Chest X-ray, AP view. Patient: 52 years old, sex M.
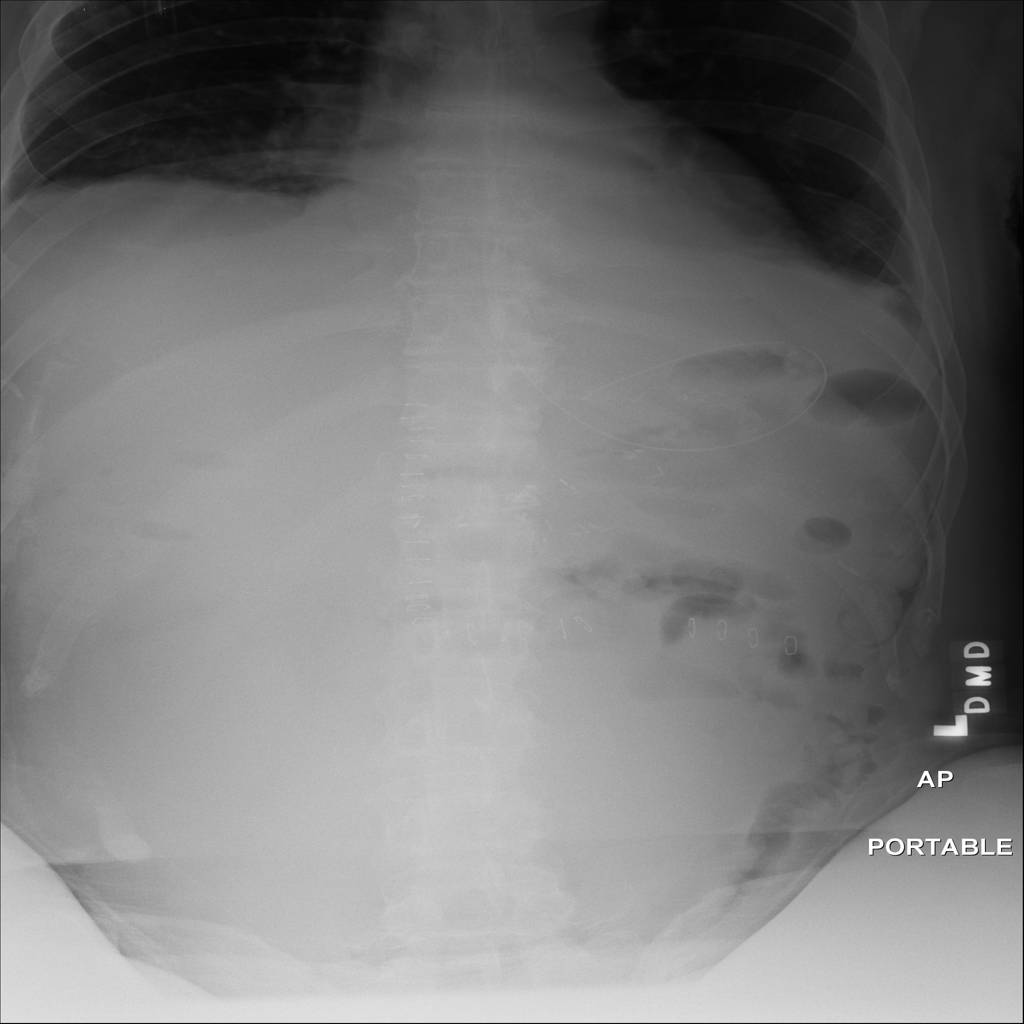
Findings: No Finding